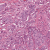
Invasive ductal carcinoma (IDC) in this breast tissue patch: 1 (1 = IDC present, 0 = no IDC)